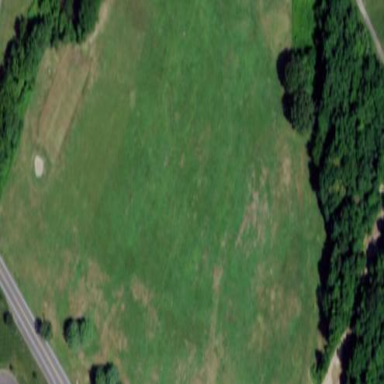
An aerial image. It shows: Driving range for golf on grass.